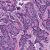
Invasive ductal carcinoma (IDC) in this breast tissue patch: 1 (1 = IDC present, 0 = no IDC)